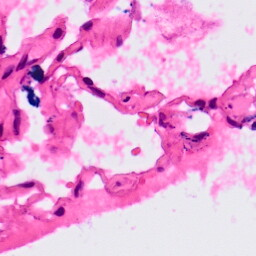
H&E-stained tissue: Lung